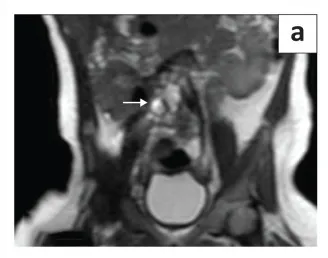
(a) T2-coronal image indicated an ectopic dysplastic right kidney with a few non-communicating cysts (white arrow) in the umbilical region.
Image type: radiology (mri)